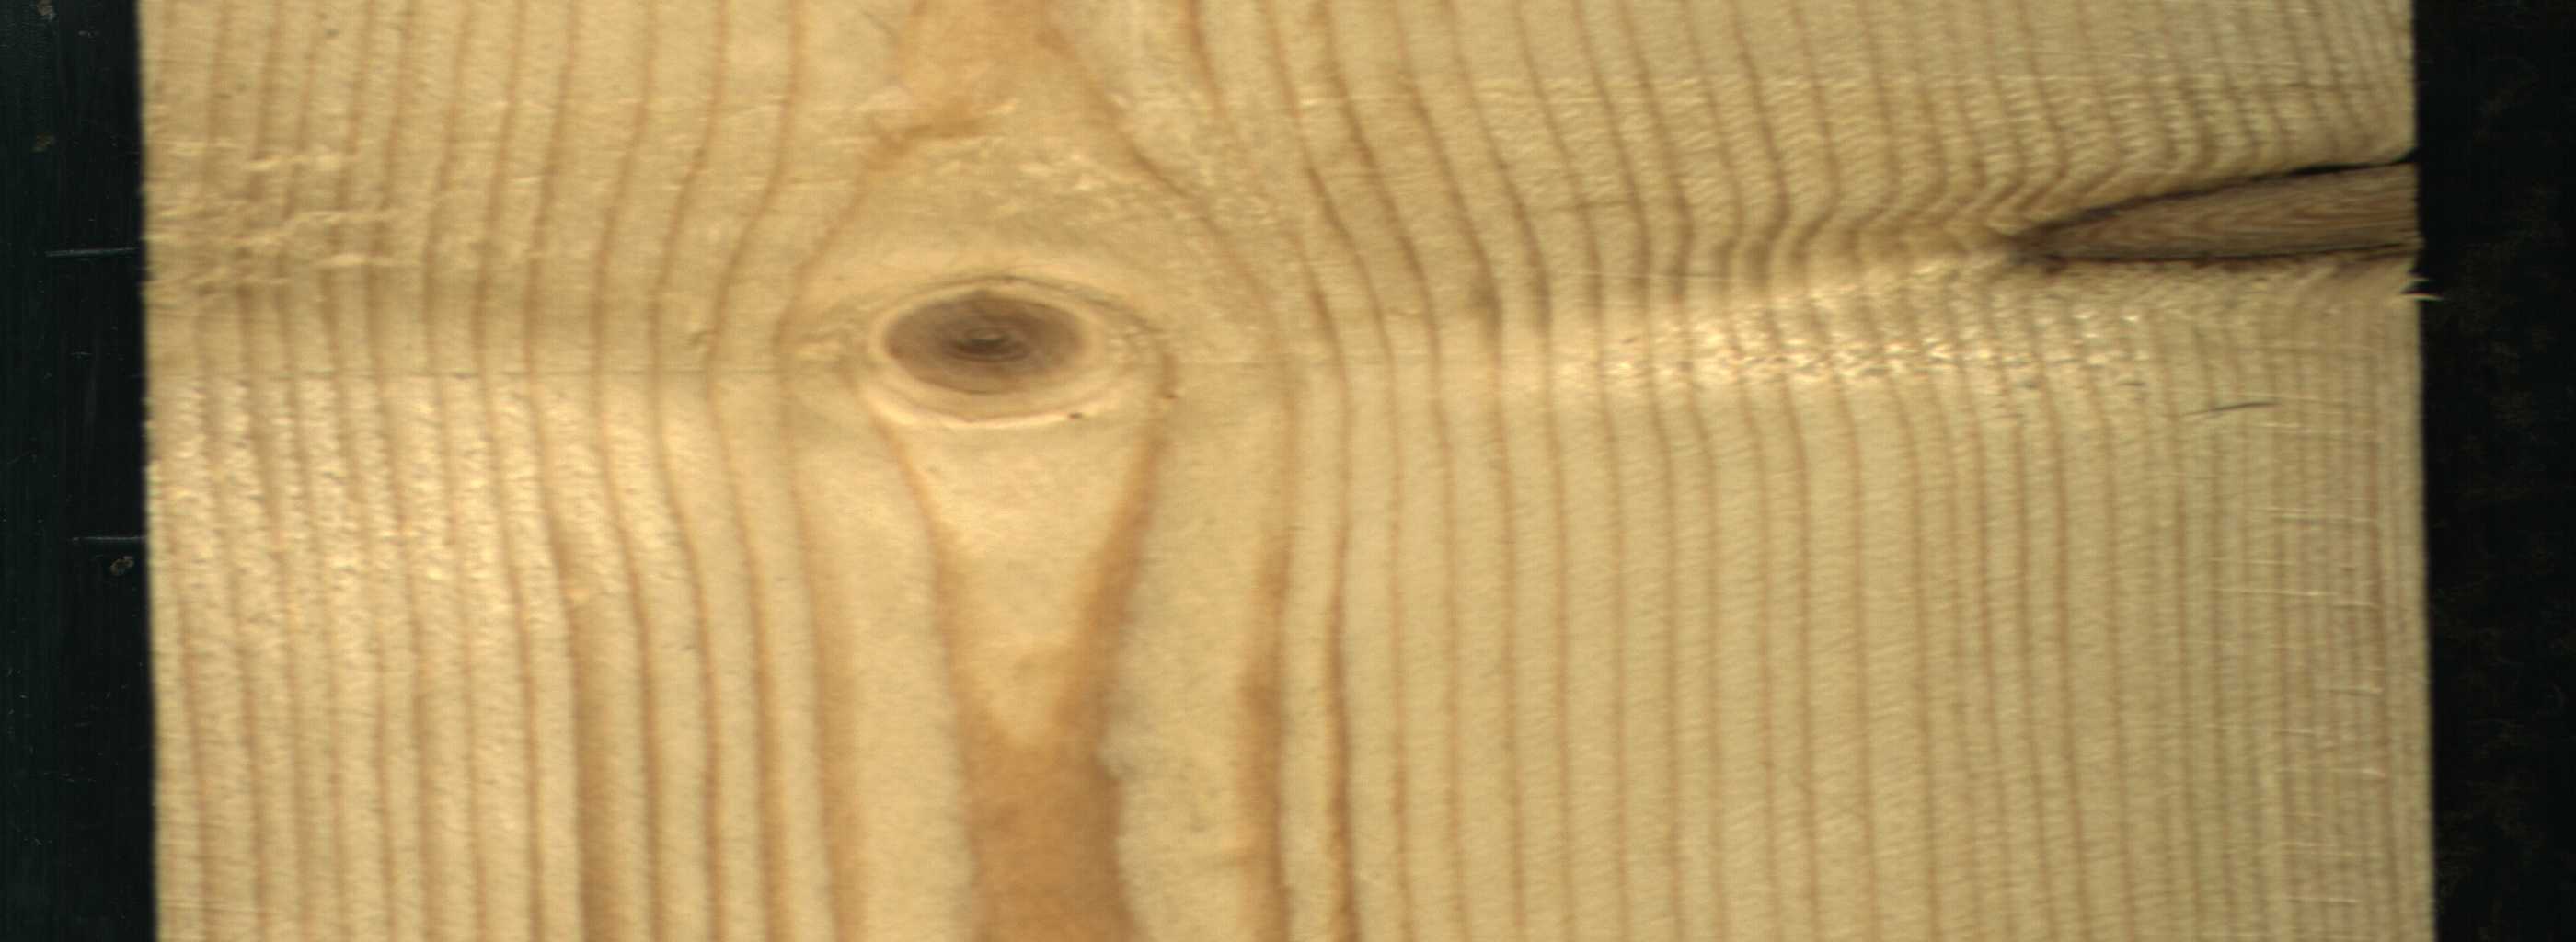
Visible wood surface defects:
Dead_Knot
Live_Knot